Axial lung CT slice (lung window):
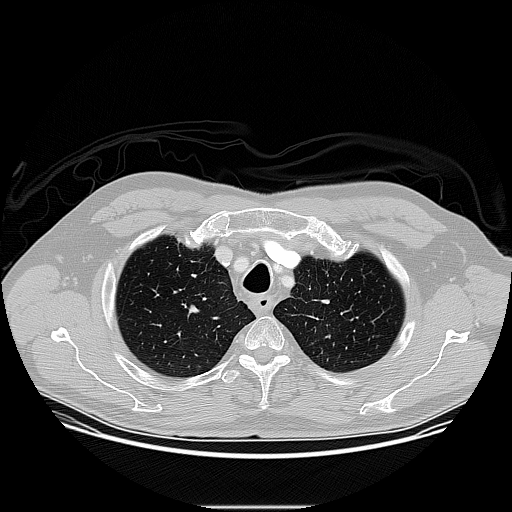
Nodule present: no